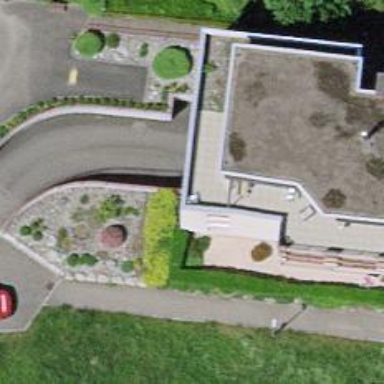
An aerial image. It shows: Parking entrance.